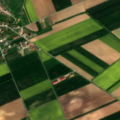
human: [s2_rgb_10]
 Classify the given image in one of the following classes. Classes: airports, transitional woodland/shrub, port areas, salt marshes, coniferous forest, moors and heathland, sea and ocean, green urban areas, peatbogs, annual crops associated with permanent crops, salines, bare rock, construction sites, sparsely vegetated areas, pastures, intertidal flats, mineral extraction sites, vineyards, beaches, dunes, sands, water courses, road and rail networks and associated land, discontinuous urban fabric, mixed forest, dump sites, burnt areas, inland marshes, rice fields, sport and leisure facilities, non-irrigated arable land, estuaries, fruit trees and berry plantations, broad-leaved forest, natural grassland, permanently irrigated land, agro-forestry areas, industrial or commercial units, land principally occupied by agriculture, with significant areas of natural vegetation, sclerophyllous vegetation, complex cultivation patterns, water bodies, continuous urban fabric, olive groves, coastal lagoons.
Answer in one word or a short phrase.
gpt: discontinuous urban fabric, non-irrigated arable land, land principally occupied by agriculture, with significant areas of natural vegetation